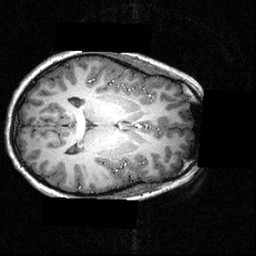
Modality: T1w
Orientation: axial
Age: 16
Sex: female
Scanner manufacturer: siemens
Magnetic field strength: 3.951 T
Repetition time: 1.5 s
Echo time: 0.00335 s